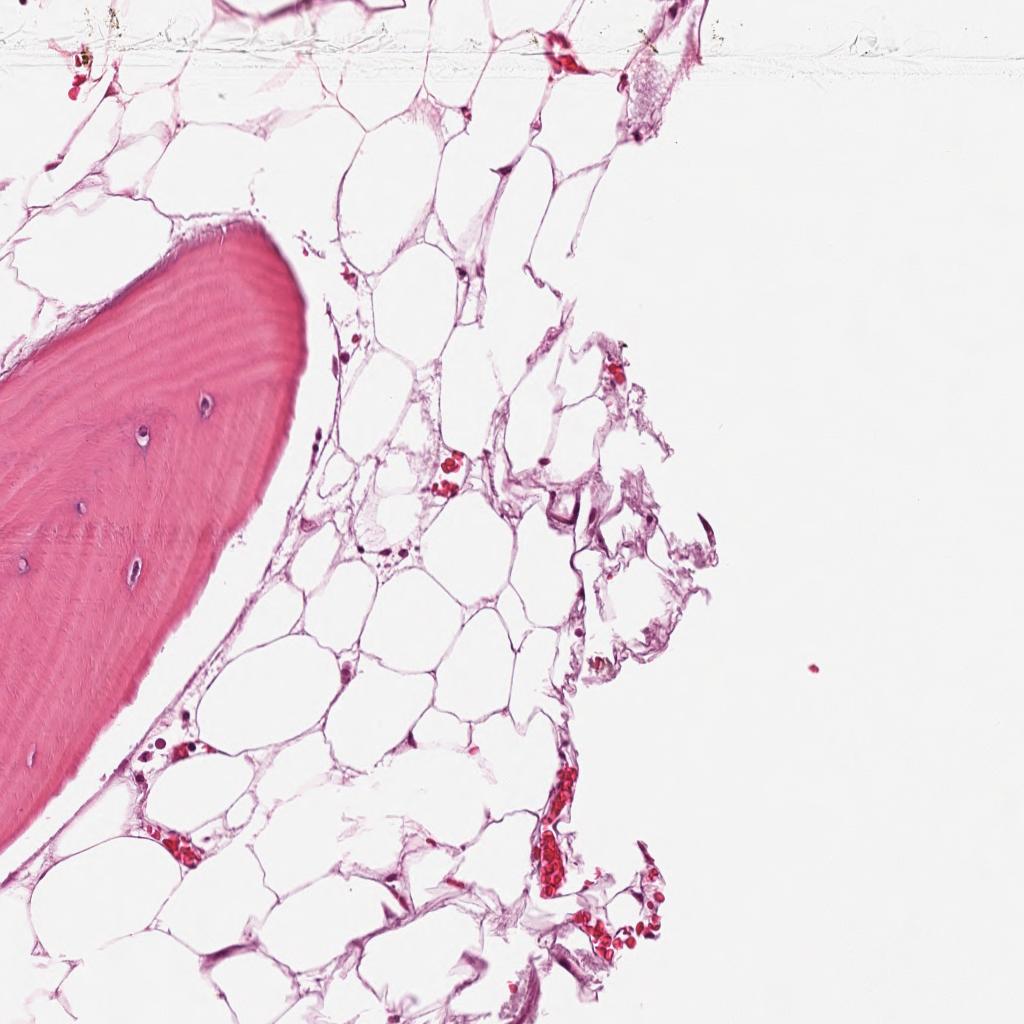
Label: Non-Tumor